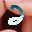
Label: 2